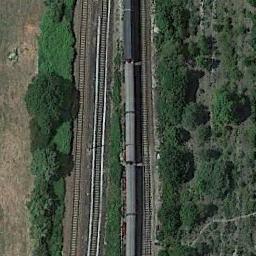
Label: railway